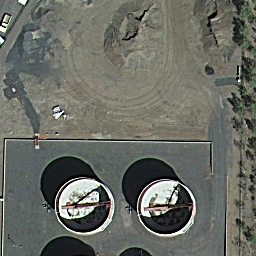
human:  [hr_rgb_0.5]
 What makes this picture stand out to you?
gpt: storage tanks